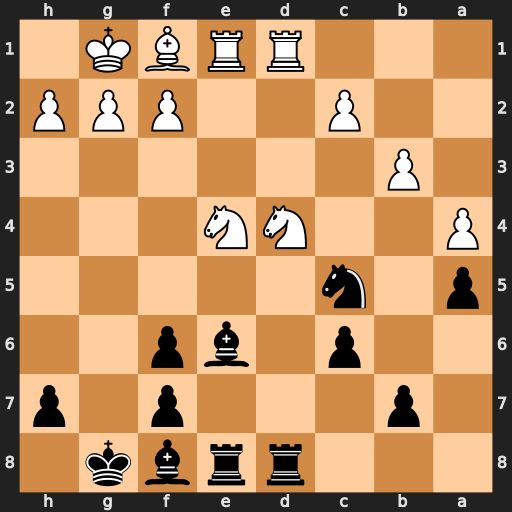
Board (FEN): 3rrbk1/1p3p1p/2p1bp2/p1n5/P2NN3/1P6/2P2PPP/3RRBK1
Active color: b
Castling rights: -
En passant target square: -
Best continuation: Nxe4 Rxe4 c5 Nxe6 Rxd1